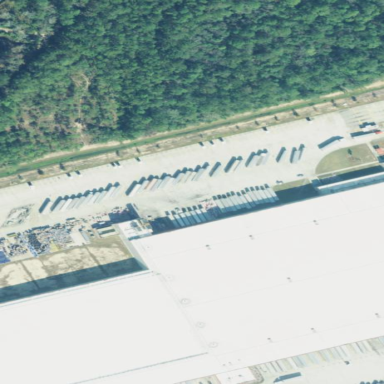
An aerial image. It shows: Warehouse building.